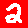
Digit: 2